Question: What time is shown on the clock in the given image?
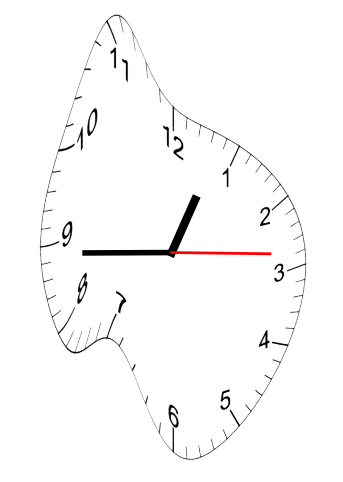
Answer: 12:44:14